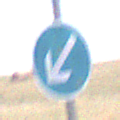
Verkehrszeichen: VorgeschriebeneVorbeifahrtLinks
Umgebung: Outdoor, Nature
Tageszeit: Midday
Wetter: PartlyCloudy
Licht: Natural
Jahreszeit: NotSpecified
Kontrast: HighContrast